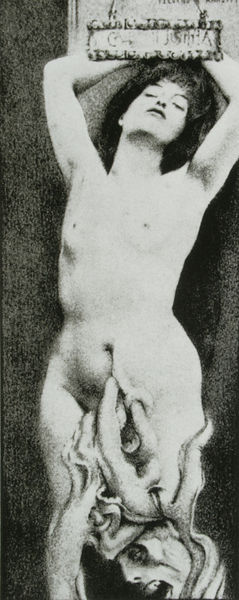
Titel: Istar
Künstler: Fernand Khnopff
Institution: Privatbesitz
Schlagwörter: akt, kopf, körper, nackt, brust, busen, frau, haar, mund, nase, schwarz, weiss, zeichnung, dame, symbolismus, arme, gesicht, schädel, tod, tot, haare, lippen, ranken, beine, brüste, lasziv, monochrom, jugendstil, inschrift, nabel, bauch, bauchnabel, scham, oberkörper, bedecken, gewächs, surreal, foto, fotografie, photographie, nacktheit, schild, narr, flammen, kohle, nakt, schwarz-weiss, radierung, text, hässlich, schlange, dämon, atlant, gebiss, zähne, leiden, teufel, achsel, ekstase, medusa, schlangen, schlagen, schrei, khnopff, geburt, fratze, monster, justitia, nude, achseln, schlangenkopf, medea, atlantin, photograpgie, verunstaltung, zwitterwesen, nudist, sthen, kariatyde, 1900, karyatyde, neuinterpretation des hl sebastian, ich kotz gleich, achssel